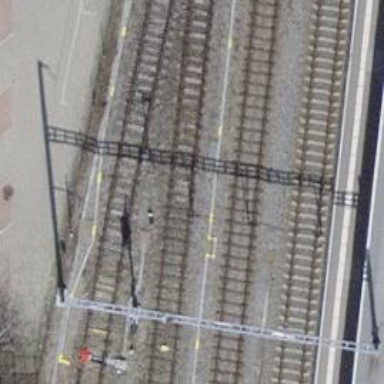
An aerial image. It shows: Siding railway track with electrified contact line.